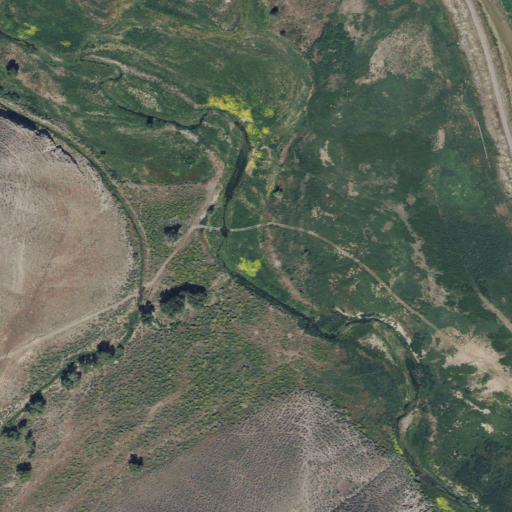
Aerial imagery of valley in Utah named Pole Canyon containing shrub, pasture, cultivated crops, grassland, woody wetlands, and herbaceous wetlands